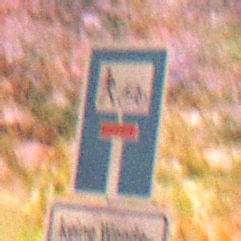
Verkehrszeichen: SackgasseRadverkehrFussgaengerDurchlaessig
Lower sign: HinweisGeaenderteVorfahrtVerkehrsfuehrungVerkehrsregelung3
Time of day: Night
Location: Outdoor (Nature)
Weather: Clear
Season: NotSpecified
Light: Natural